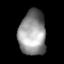
Tissue: lung
Cell type: Endothelial cells
Senescence score: 0.1398
Nuclear area (px): 1180
Mean DAPI intensity: 146.731